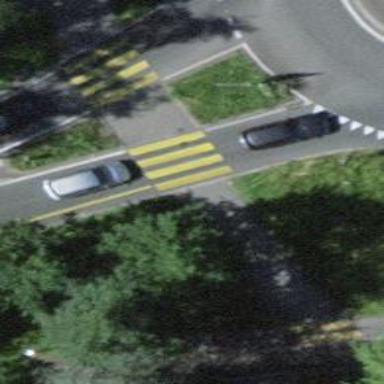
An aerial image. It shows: Kerb barrier.